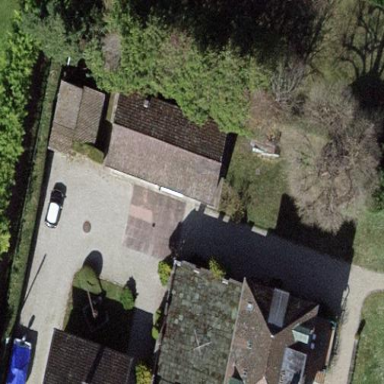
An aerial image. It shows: Garage building.